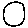
Label: circle